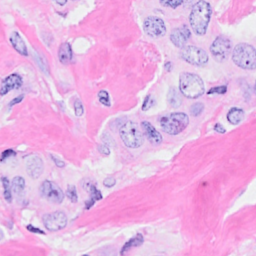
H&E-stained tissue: Breast